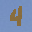
Label: 4